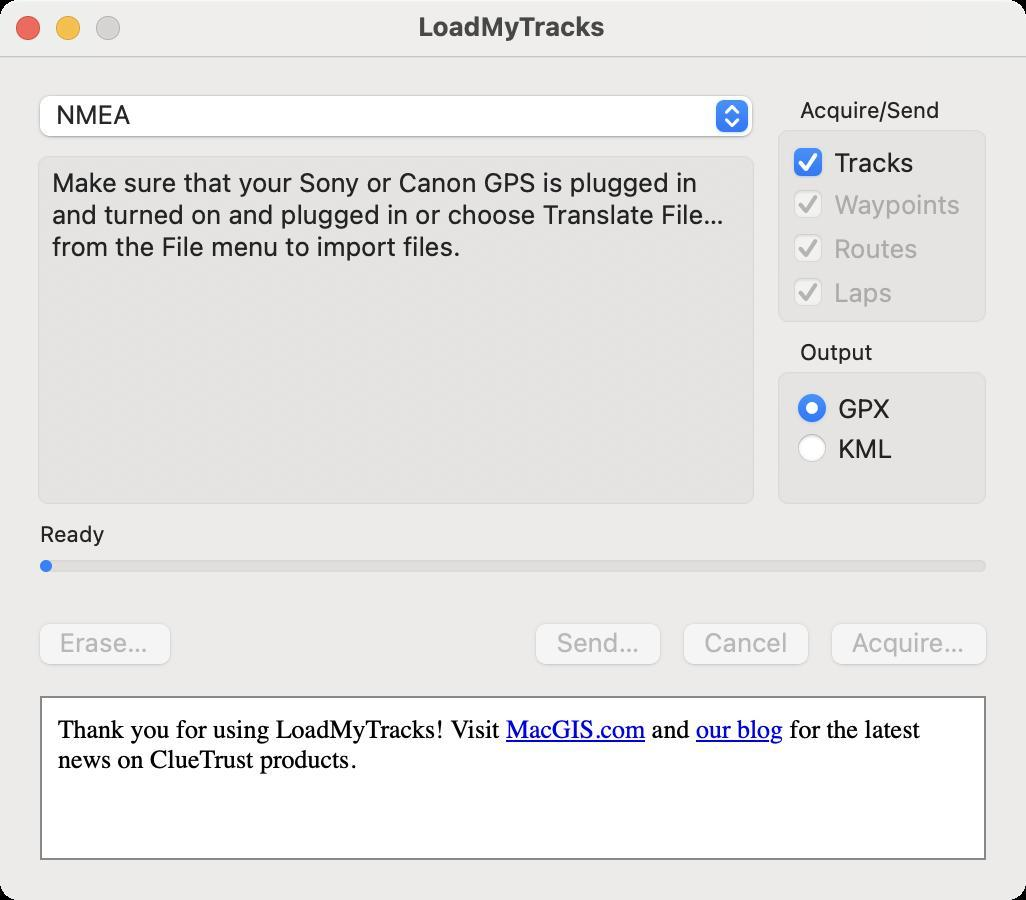
Accessibility tree:
{"name": "LoadMyTracks", "role": "AXWindow", "description": null, "role_description": "standard window", "value": null, "position": "84.00;297.00", "size": "513;450", "children": [{"name": null, "role": "AXGroup", "description": null, "role_description": "group", "value": null, "position": "386.00;48.00", "size": "110;117", "children": [{"name": "Tracks", "role": "AXCheckBox", "description": null, "role_description": "checkbox", "value": 1, "position": "395.00;73.00", "size": "66;16", "children": []}, {"name": "Waypoints", "role": "AXCheckBox", "description": null, "role_description": "checkbox", "value": 1, "position": "395.00;93.00", "size": "90;18", "children": []}, {"name": "Routes", "role": "AXCheckBox", "description": null, "role_description": "checkbox", "value": 1, "position": "395.00;115.00", "size": "68;18", "children": []}, {"name": "Laps", "role": "AXCheckBox", "description": null, "role_description": "checkbox", "value": 1, "position": "395.00;137.00", "size": "55;18", "children": []}, {"name": null, "role": "AXStaticText", "description": null, "role_description": "text", "value": "Acquire/Send", "position": "396.00;48.00", "size": "78;14", "children": []}]}, {"name": null, "role": "AXGroup", "description": null, "role_description": "group", "value": null, "position": "386.00;169.00", "size": "110;87", "children": [{"name": null, "role": "AXRadioGroup", "description": null, "role_description": "radio group", "value": "{\n    \"name\": \"GPX\",\n    \"role\": \"AXRadioButton\",\n    \"description\": null,\n    \"role_description\": \"radio button\",\n    \"value\": 1,\n    \"position\": \"397.00;195.00\",\n    \"size\": \"77;18\",\n    \"children\": []\n}", "position": "397.00;195.00", "size": "77;38", "children": [{"name": "GPX", "role": "AXRadioButton", "description": null, "role_description": "radio button", "value": 1, "position": "397.00;195.00", "size": "77;18", "children": []}, {"name": "KML", "role": "AXRadioButton", "description": null, "role_description": "radio button", "value": 0, "position": "397.00;215.00", "size": "77;18", "children": []}]}, {"name": null, "role": "AXStaticText", "description": null, "role_description": "text", "value": "Output", "position": "396.00;169.00", "size": "44;14", "children": []}]}, {"name": null, "role": "AXPopUpButton", "description": null, "role_description": "pop up button", "value": "NMEA", "position": "17.00;47.00", "size": "363;25", "children": []}, {"name": "Acquire…", "role": "AXButton", "description": null, "role_description": "button", "value": null, "position": "409.00;307.00", "size": "91;32", "children": []}, {"name": "Cancel", "role": "AXButton", "description": null, "role_description": "button", "value": null, "position": "335.00;307.00", "size": "76;32", "children": []}, {"name": null, "role": "AXGroup", "description": null, "role_description": "group", "value": null, "position": "16.00;76.00", "size": "364;180", "children": [{"name": null, "role": "AXStaticText", "description": null, "role_description": "text", "value": "Make sure that your Sony or Canon GPS is plugged in and turned on and plugged in or choose Translate File… from the File menu to import files.", "position": "24.00;83.00", "size": "348;64", "children": []}]}, {"name": null, "role": "AXStaticText", "description": null, "role_description": "text", "value": "Ready", "position": "18.00;260.00", "size": "360;14", "children": []}, {"name": null, "role": "AXProgressIndicator", "description": null, "role_description": "progress indicator", "value": 0.0, "position": "20.00;273.00", "size": "473;20", "children": []}, {"name": "Send…", "role": "AXButton", "description": null, "role_description": "button", "value": null, "position": "261.00;307.00", "size": "76;32", "children": []}, {"name": "Erase…", "role": "AXButton", "description": null, "role_description": "button", "value": null, "position": "13.00;307.00", "size": "79;32", "children": []}, {"name": null, "role": "AXGroup", "description": null, "role_description": "group", "value": null, "position": "20.00;348.00", "size": "473;82", "children": [{"name": null, "role": "AXGroup", "description": null, "role_description": "group", "value": null, "position": "21.00;349.00", "size": "471;80", "children": [{"name": null, "role": "AXGroup", "description": null, "role_description": "група", "value": null, "position": "21.00;349.00", "size": "471;80", "children": [{"name": "", "role": "AXScrollArea", "description": "", "role_description": "область прокручування", "value": "", "position": "21.00;349.00", "size": "471;80", "children": [{"name": "", "role": "AXWebArea", "description": "Cartographica", "role_description": "HTML-контент", "value": "", "position": "21.00;349.00", "size": "471;80", "children": [{"name": "", "role": "AXStaticText", "description": "", "role_description": "текст", "value": "Thank you for using LoadMyTracks! Visit ", "position": "29.00;357.00", "size": "225;15", "children": []}, {"name": "MacGIS.com", "role": "AXLink", "description": "", "role_description": "посилання", "value": "", "position": "253.00;357.00", "size": "70;15", "children": [{"name": "", "role": "AXStaticText", "description": "", "role_description": "текст", "value": "MacGIS.com", "position": "253.00;357.00", "size": "70;15", "children": []}]}, {"name": "", "role": "AXStaticText", "description": "", "role_description": "текст", "value": " and ", "position": "322.00;357.00", "size": "27;15", "children": []}, {"name": "our_blog", "role": "AXLink", "description": "", "role_description": "посилання", "value": "", "position": "348.00;357.00", "size": "44;15", "children": [{"name": "", "role": "AXStaticText", "description": "", "role_description": "текст", "value": "our blog", "position": "348.00;357.00", "size": "44;15", "children": []}]}, {"name": "", "role": "AXStaticText", "description": "", "role_description": "текст", "value": " for the latest news on ClueTrust products.", "position": "29.00;357.00", "size": "431;30", "children": []}]}]}]}]}]}, {"name": null, "role": "AXButton", "description": null, "role_description": "close button", "value": null, "position": "7.00;6.00", "size": "14;16", "children": []}, {"name": null, "role": "AXButton", "description": null, "role_description": "zoom button", "value": null, "position": "47.00;6.00", "size": "14;16", "children": [{"name": null, "role": "AXGroup", "description": null, "role_description": "group", "value": null, "position": "47.00;6.00", "size": "14;16", "children": [{"name": null, "role": "AXGroup", "description": null, "role_description": "group", "value": null, "position": "47.00;6.00", "size": "14;16", "children": []}]}]}, {"name": null, "role": "AXButton", "description": null, "role_description": "minimize button", "value": null, "position": "27.00;6.00", "size": "14;16", "children": []}, {"name": null, "role": "AXStaticText", "description": null, "role_description": "text", "value": "LoadMyTracks", "position": "207.00;5.00", "size": "98;16", "children": []}]}